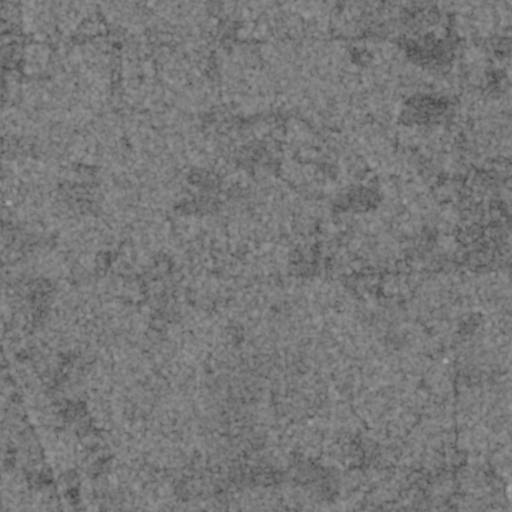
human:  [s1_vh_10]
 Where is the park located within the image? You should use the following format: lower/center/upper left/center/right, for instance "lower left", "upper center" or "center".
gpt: The park is located in the upper right of the image.
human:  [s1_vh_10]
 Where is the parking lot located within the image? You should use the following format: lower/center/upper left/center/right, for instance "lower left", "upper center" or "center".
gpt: The parking lot is located in the center right of the image.
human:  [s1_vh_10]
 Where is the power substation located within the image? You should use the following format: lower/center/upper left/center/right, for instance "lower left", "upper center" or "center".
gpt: The power substation is located in the lower left of the image.
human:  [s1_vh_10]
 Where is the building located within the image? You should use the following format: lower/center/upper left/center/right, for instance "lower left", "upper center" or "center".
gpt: The building is located in the center right of the image.
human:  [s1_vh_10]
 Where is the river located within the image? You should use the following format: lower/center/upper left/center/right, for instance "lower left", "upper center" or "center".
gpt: The river is located in the upper of the image.
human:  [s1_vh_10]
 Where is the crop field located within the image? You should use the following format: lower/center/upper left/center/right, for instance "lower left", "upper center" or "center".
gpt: There is no crop field in the image.

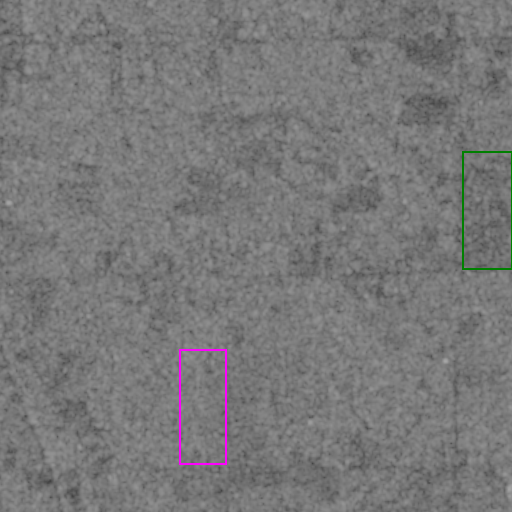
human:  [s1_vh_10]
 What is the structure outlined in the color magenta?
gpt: The structure outlined in magenta is a crop field.
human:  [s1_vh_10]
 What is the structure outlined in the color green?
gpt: The structure outlined in green is a park.
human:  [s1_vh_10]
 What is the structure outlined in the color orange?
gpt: There is no orange outline.